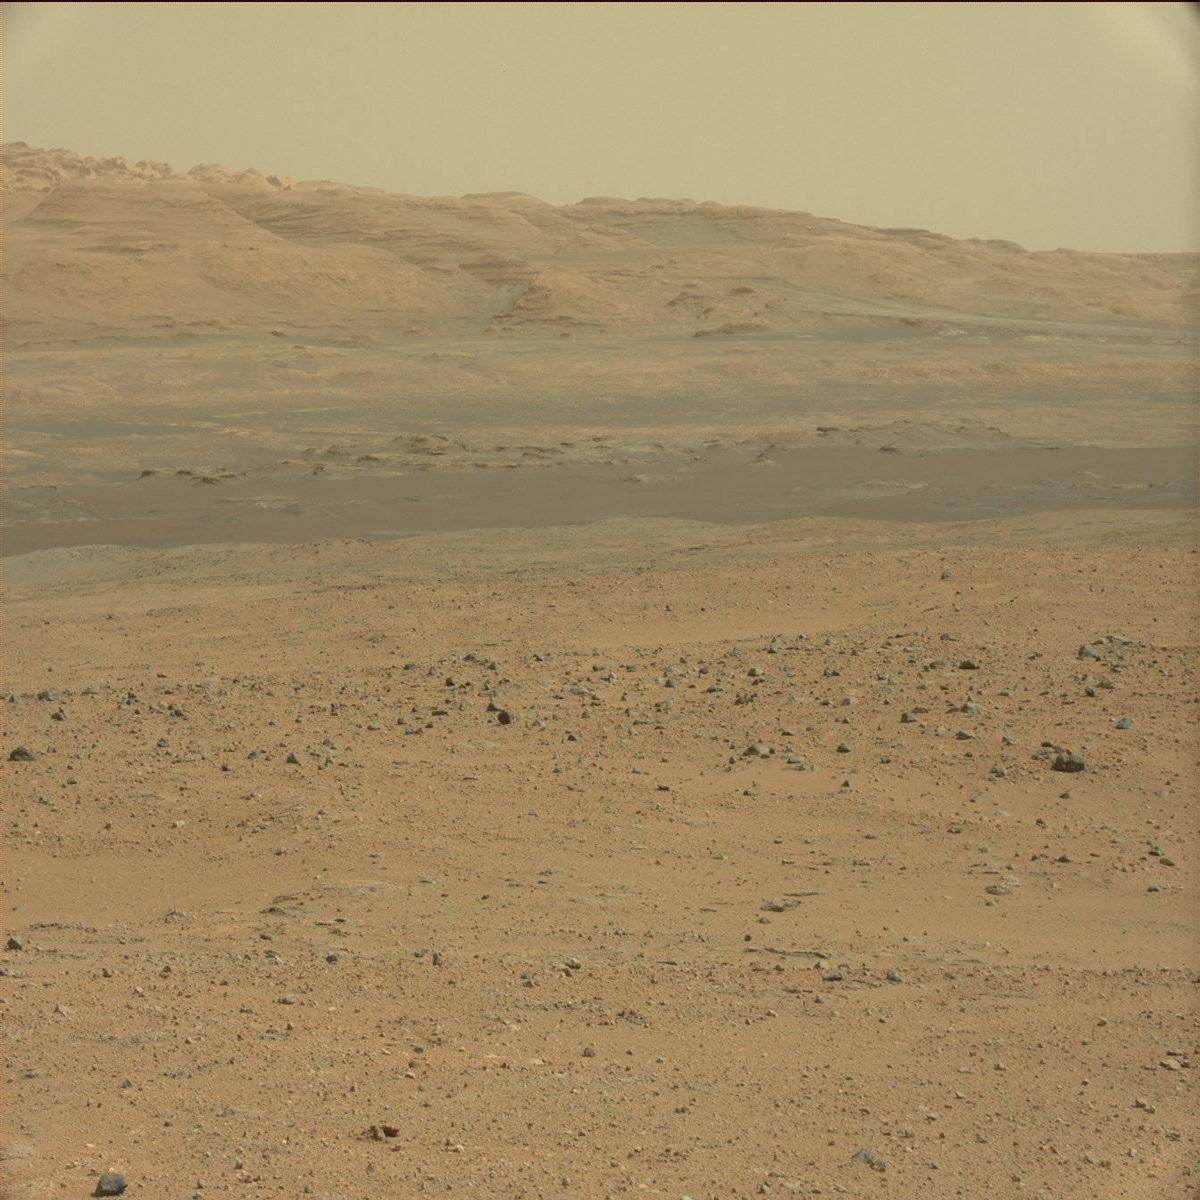
Terrain classes present: Bedrock, Ridge, Rock, Sand / Soil, Sky